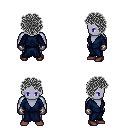
a pixel art fantasy rpg character, male body template, dark elf, purple skin, blue robe, gold greaves, gray curly afro hairstyle, metal gloves, maroon shoes, four views (front, back, left, right), 2x2 character sprite sheet, small pixel art, hard edges, no anti-aliasing